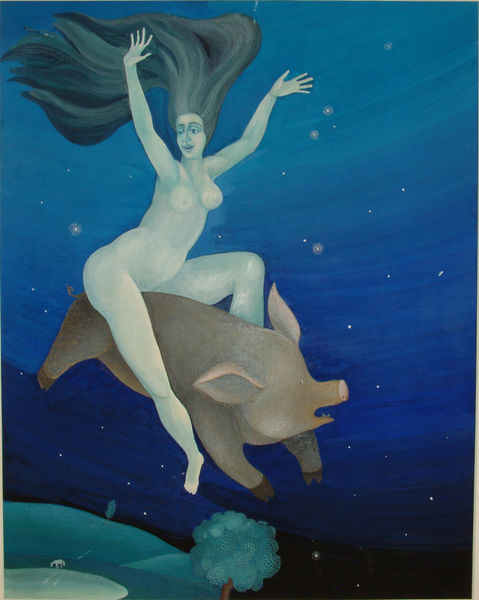
Titel: Margarita Flying Aboard a Pig, Margarita Flying Aboard a Pig
Künstler: Igor’ Galanin
Standort: Amherst (Massachusetts, USA)
Institution: Mead Art Museum, Amherst College
Schlagwörter: blue, hands, white, black, female, green, hair, painting, woman, pink, reflection, hand, naked, nude, sky, tree, field, hill, house, water, houses, night, line, flight, fly, flying, abstract, happy, waving, arms, hips, animal, legs, horse, breasts, figure, pale, riding, hooves, paint, dream, happiness, thighs, stars, leg, fear, fright, air, pig, joyu, joy, egs, pig lady underwater, blue light blue colors